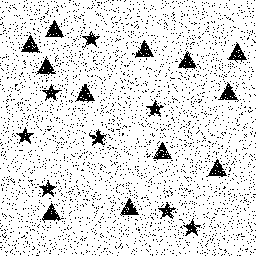
Squares: 0
Triangles: 12
Stars: 8
Total shapes: 20